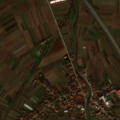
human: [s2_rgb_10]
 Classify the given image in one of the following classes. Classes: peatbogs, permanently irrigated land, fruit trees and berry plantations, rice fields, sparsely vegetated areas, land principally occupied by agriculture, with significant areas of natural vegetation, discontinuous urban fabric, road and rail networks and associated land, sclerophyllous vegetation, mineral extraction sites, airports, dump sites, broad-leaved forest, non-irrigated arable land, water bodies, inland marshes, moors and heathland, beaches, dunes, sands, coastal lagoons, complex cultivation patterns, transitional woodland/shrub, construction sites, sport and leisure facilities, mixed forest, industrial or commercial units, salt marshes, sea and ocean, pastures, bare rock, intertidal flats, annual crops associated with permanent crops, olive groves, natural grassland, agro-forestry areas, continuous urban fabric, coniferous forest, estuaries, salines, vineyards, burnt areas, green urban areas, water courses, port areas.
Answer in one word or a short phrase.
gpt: discontinuous urban fabric, non-irrigated arable land, complex cultivation patterns